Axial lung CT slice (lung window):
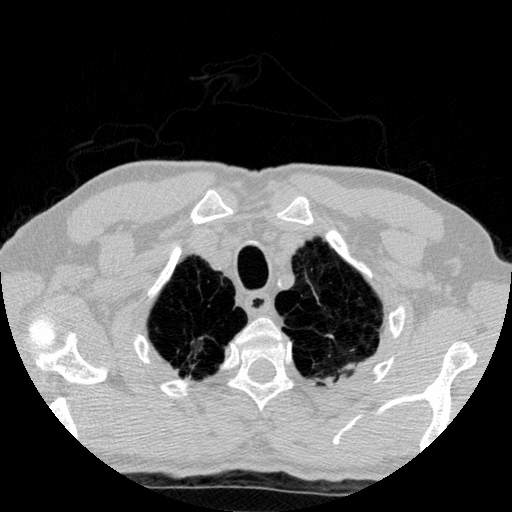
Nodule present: no